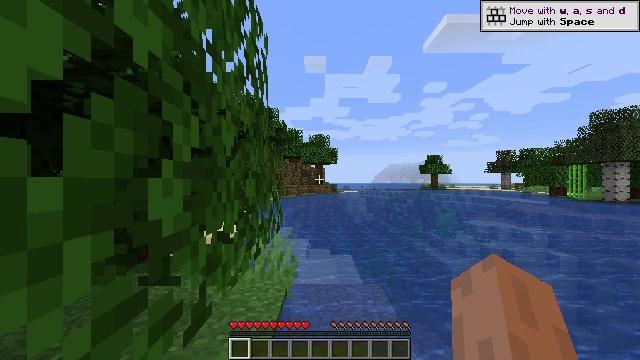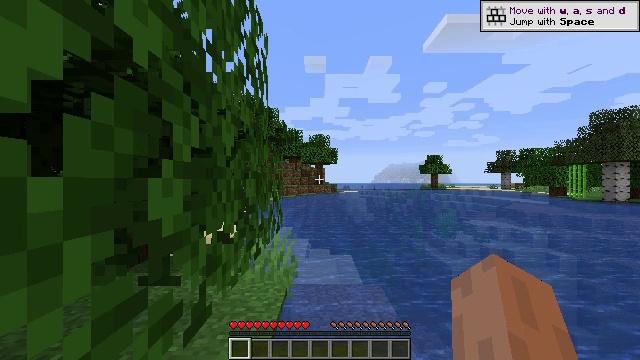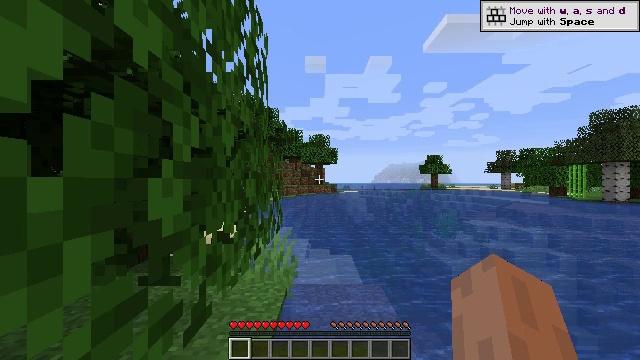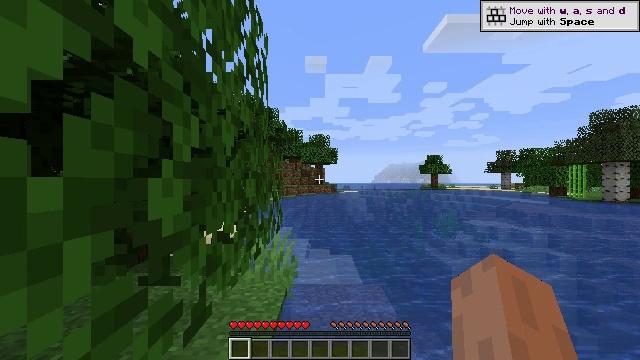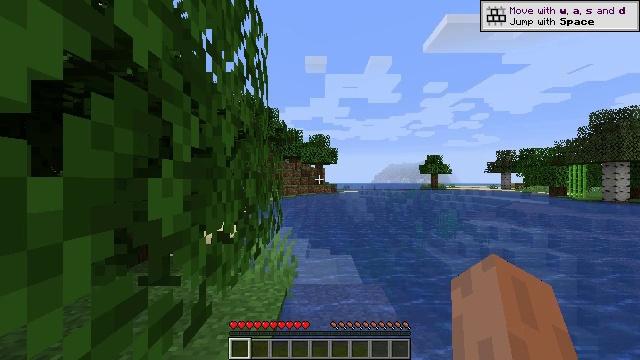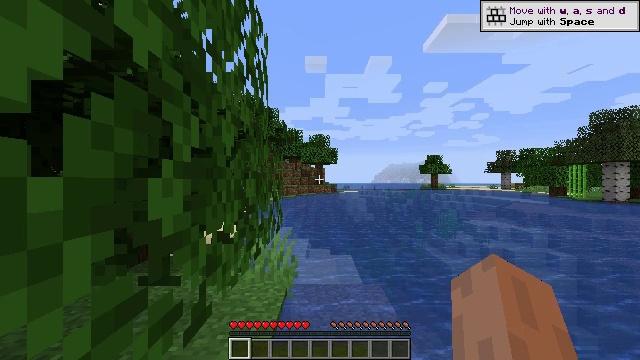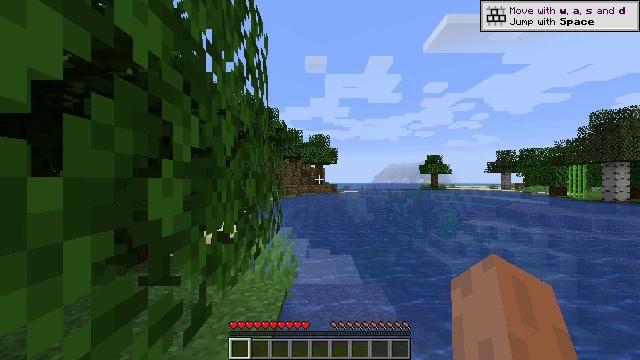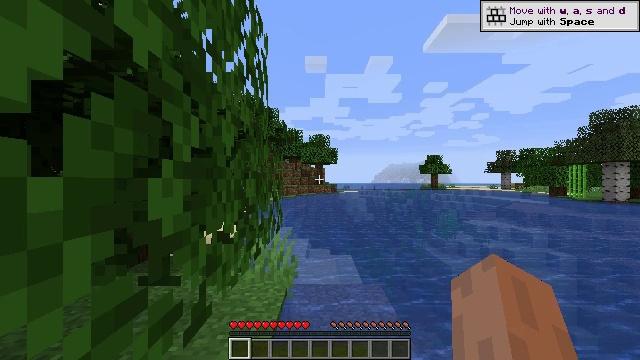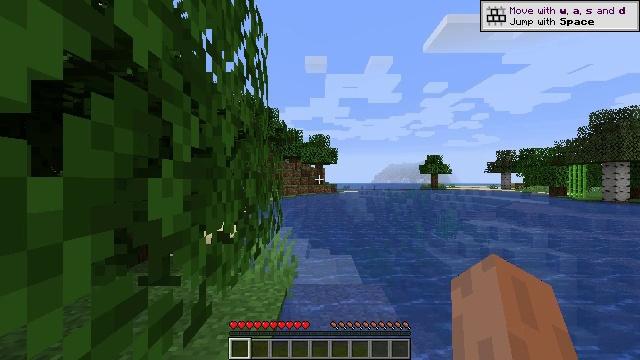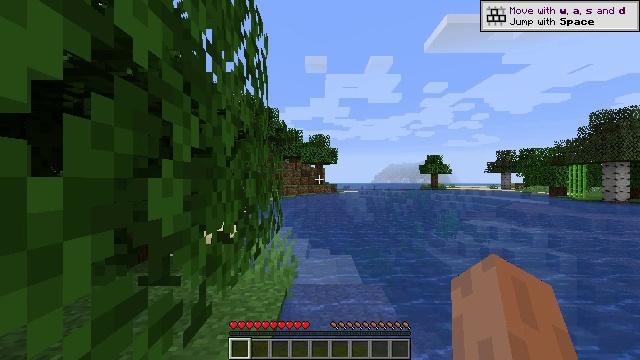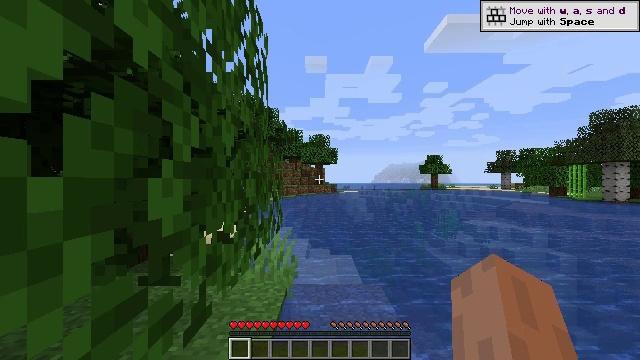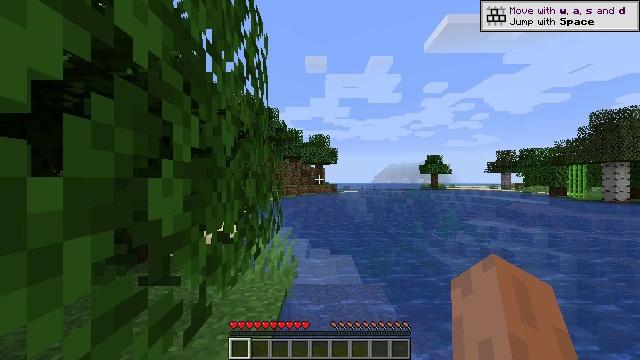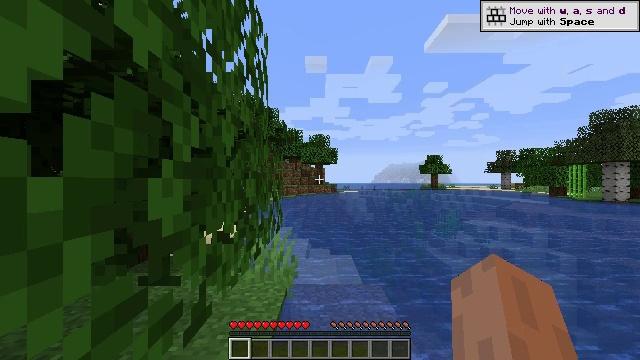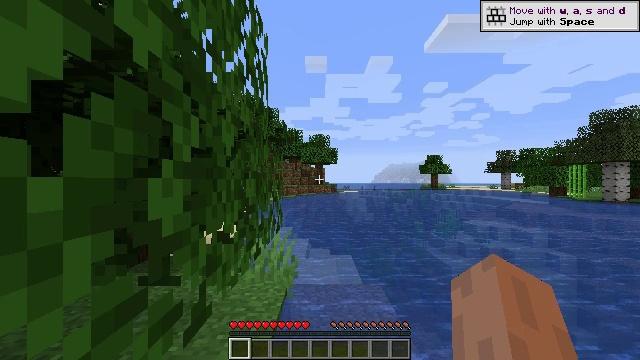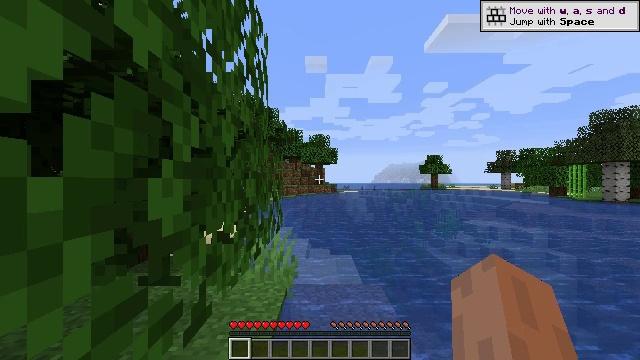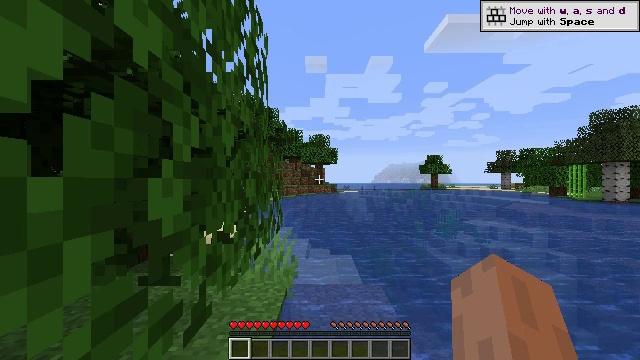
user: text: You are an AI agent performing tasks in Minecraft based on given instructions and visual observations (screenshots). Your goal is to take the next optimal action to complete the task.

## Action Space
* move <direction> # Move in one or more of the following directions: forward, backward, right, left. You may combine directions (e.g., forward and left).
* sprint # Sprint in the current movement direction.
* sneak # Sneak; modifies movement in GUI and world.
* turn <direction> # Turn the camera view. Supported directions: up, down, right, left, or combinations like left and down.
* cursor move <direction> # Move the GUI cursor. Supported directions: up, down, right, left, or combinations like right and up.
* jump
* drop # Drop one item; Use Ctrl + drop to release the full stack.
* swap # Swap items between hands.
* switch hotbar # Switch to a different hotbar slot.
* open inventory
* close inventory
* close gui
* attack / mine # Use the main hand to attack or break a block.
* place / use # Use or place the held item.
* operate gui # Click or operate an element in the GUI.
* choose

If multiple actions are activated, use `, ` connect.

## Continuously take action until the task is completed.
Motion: motion action
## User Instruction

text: Gather grass block for landscaping.
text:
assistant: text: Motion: no_op
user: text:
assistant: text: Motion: no_op
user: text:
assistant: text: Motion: no_op
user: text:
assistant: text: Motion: no_op
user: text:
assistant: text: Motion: no_op
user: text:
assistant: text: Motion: no_op
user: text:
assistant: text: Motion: no_op
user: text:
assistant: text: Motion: no_op
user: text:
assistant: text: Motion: no_op
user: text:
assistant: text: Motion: no_op
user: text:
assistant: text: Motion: no_op
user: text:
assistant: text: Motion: no_op
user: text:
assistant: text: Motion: no_op
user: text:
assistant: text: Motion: no_op
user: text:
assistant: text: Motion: no_op
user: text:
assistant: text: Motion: no_op
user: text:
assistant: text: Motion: no_op
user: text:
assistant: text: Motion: no_op
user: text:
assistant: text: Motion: no_op
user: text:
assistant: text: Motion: no_op
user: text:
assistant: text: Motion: no_op
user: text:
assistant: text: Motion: no_op
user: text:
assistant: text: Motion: no_op
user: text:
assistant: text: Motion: no_op
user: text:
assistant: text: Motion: no_op
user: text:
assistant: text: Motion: no_op
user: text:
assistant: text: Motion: no_op
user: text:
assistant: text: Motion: no_op
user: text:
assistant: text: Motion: no_op
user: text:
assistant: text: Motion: no_op